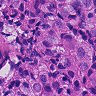
Metastatic tissue present: yes